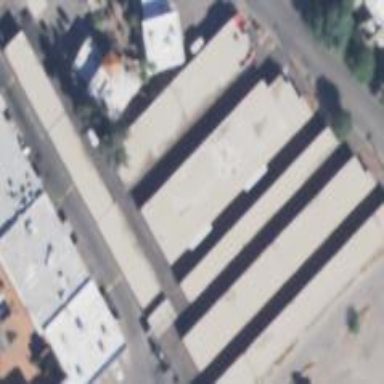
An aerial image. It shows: Building housing storage rental shop.